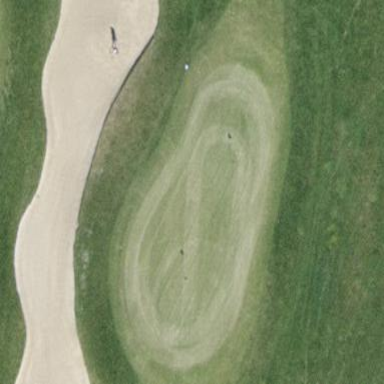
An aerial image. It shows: Golf bunker filled with natural sand.